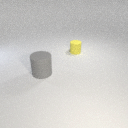
small yellow rubber cylinder to the right of large gray rubber cylinder